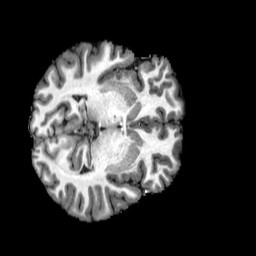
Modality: T1w
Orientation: axial
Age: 36
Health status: healthy
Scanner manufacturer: philips
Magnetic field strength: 3 T
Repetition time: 0.007812 s
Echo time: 0.003595 s